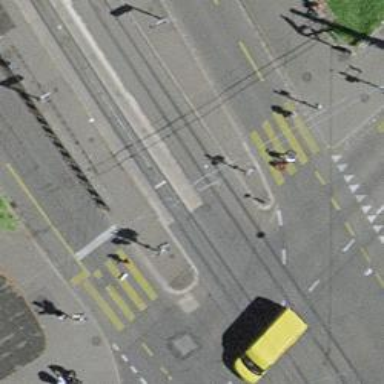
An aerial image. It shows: Tram stop with public transport connection.